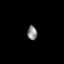
Tissue: skin
Cell type: Epithelial cells
Senescence score: 0.7724
Nuclear area (px): 135
Mean DAPI intensity: 134.993